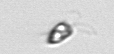
Label: Pyramimonas